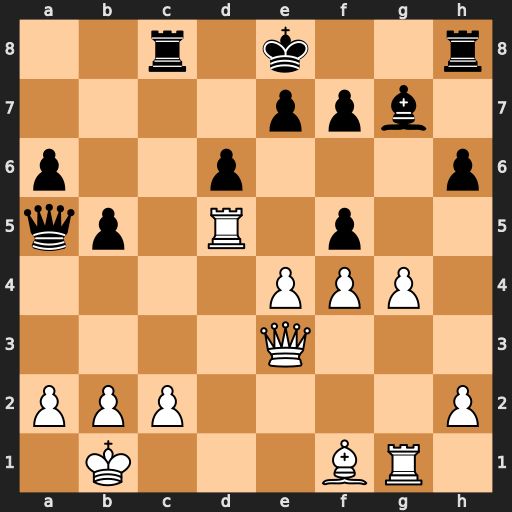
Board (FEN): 2r1k2r/4ppb1/p2p3p/qp1R1p2/4PPP1/4Q3/PPP4P/1K3BR1
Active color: w
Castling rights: k
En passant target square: -
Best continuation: gxf5